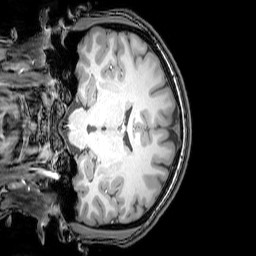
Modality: T1w
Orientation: coronal
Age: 21
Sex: female
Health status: healthy
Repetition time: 0.081 s
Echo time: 0.037 s